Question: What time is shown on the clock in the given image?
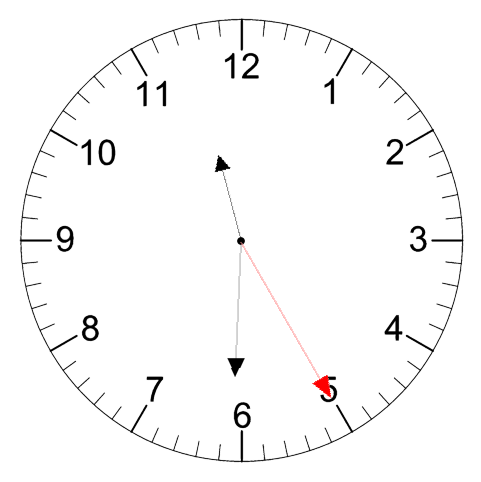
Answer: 11:30:25